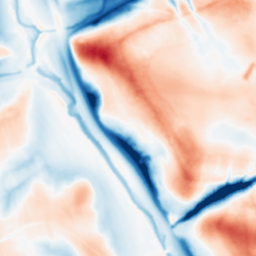
Category: multiscale
Decomposition family: dog_multiscale
Decomposition parameters: sigma_ratio: 1.6
n_scales: 6
base_sigma: 1
Upsampling method: regularized
Upsampling parameters: scale: 2
lambda_reg: 0.001
Upsampling scale: 2